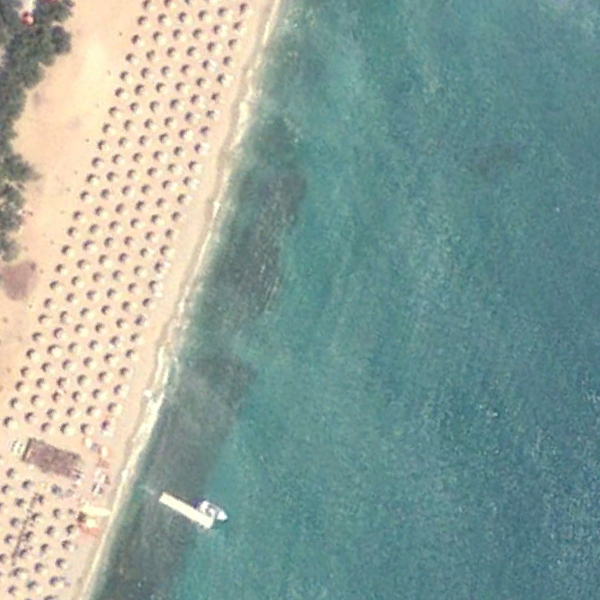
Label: Beach